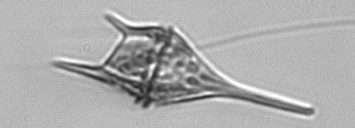
Label: Tripos_lineatus